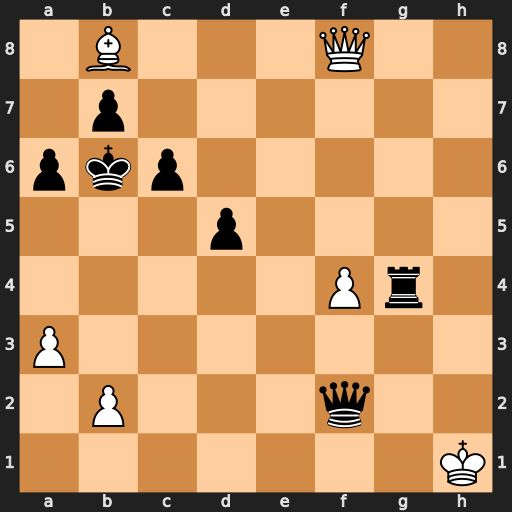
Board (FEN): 1B3Q2/1p6/pkp5/3p4/5Pr1/P7/1P3q2/7K
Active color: w
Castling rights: -
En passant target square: -
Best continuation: Qb4#